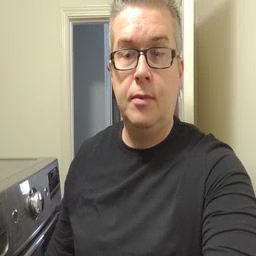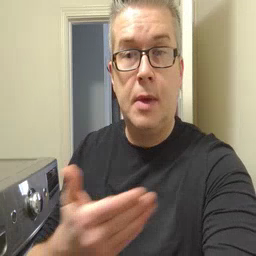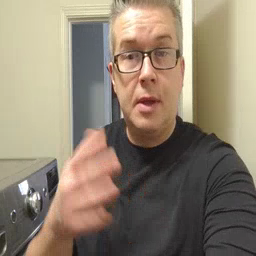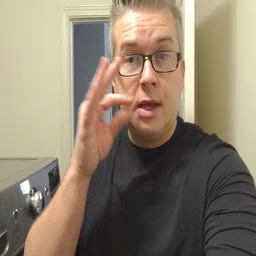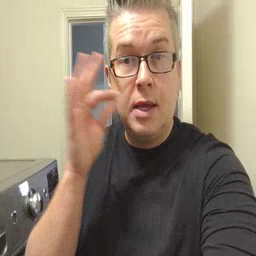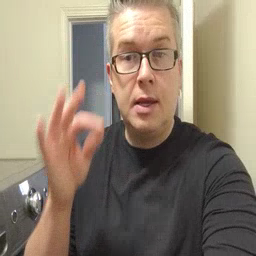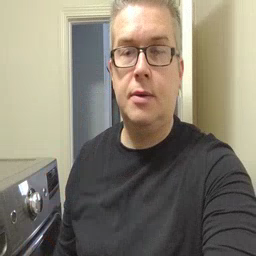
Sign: kitty